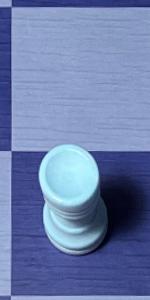
Label: Rook_White